Question: I am looking for a function to create a so called Beeswarm boxplot. This is very popular plots used in medicine and biology and I was surprised not to find it for MATLAB.
Basically the numerical data for each group are splitted to bins and jitter of points depends on number of points in a particular bin.
Here is an example done with R using <URL> function:

Different colors for additional group is very nice feature but it not needed for me now.
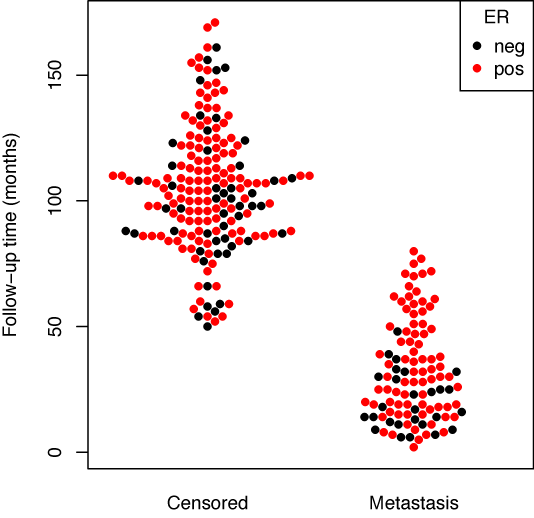
Answer: There is a function on the file exchange called <URL> that can do these plots:
'''
plotSpread({rand(100,1),randn(100,1)})
'''

'''
data = [randn(50,1);randn(50,1)+3.5]*[1 1];
catIdx = [ones(50,1);zeros(50,1);randi([0,1],[100,1])];
plotSpread(data,'categoryIdx',catIdx,...
'categoryMarkers',{'o','+'},'categoryColors',{'r','b'})
'''